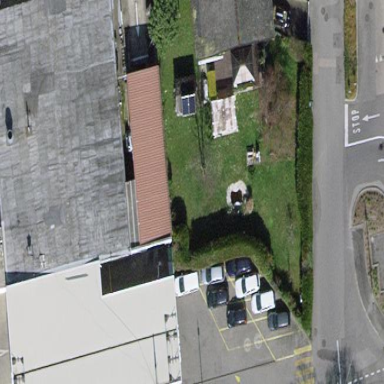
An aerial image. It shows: Car body shop.